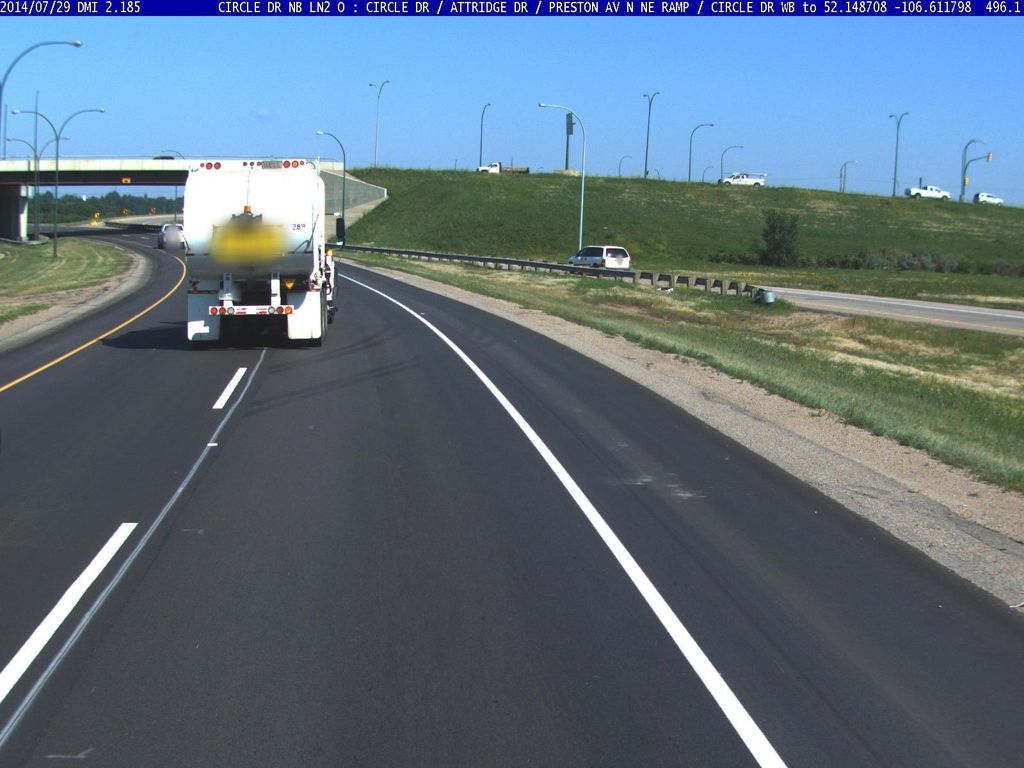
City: saskatoon